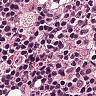
Metastatic tissue present: no